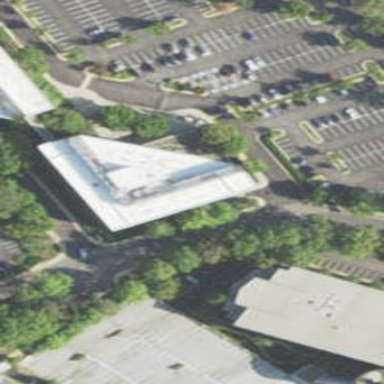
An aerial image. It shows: Darkslategrey office building.